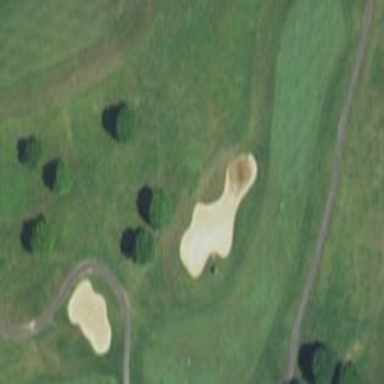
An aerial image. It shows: Golf fairway surrounded by grass.